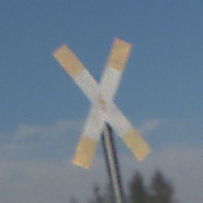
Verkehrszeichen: Andreaskreuz
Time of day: MorningAfternoon
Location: Outdoor (Nature)
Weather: PartlyCloudy
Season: NotSpecified
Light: Natural